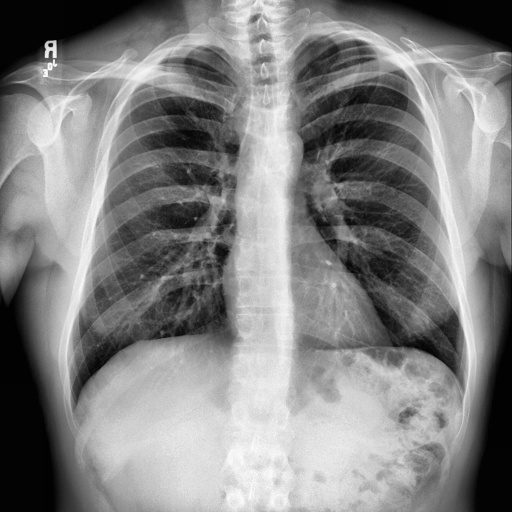
Finding: NORMAL